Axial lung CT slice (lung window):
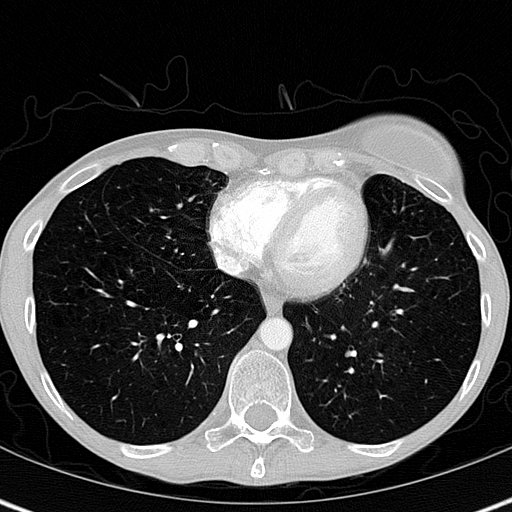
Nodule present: no